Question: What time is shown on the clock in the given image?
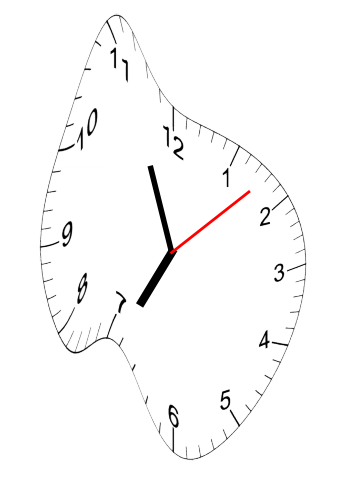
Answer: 06:56:08